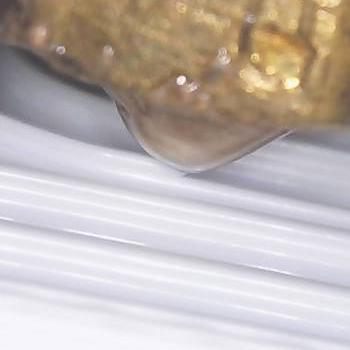
Flow rate: 62%